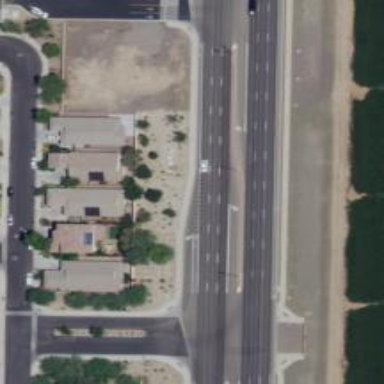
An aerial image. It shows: Secondary road with asphalt surface.